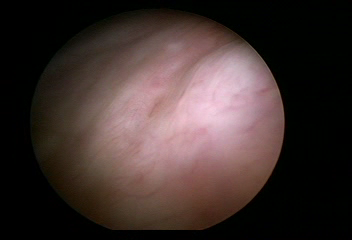
Modality: WLC
Class: Anatomical landmarks
Subclass: UreteralOrifice
Bladder cancer association: No
Annotated structures: Left ureteral orifice